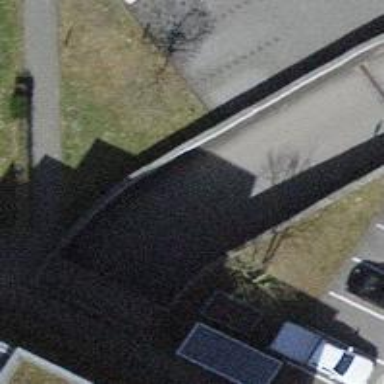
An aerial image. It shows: Parking entrance.